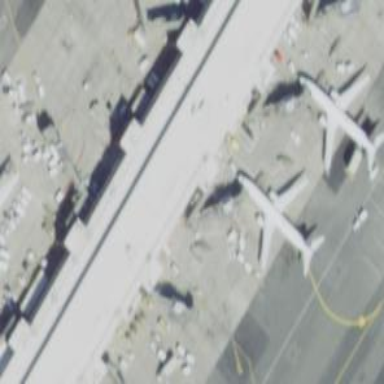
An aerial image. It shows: Airport gate.